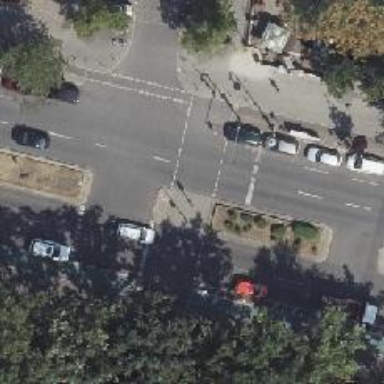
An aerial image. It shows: Footway located on traffic island.